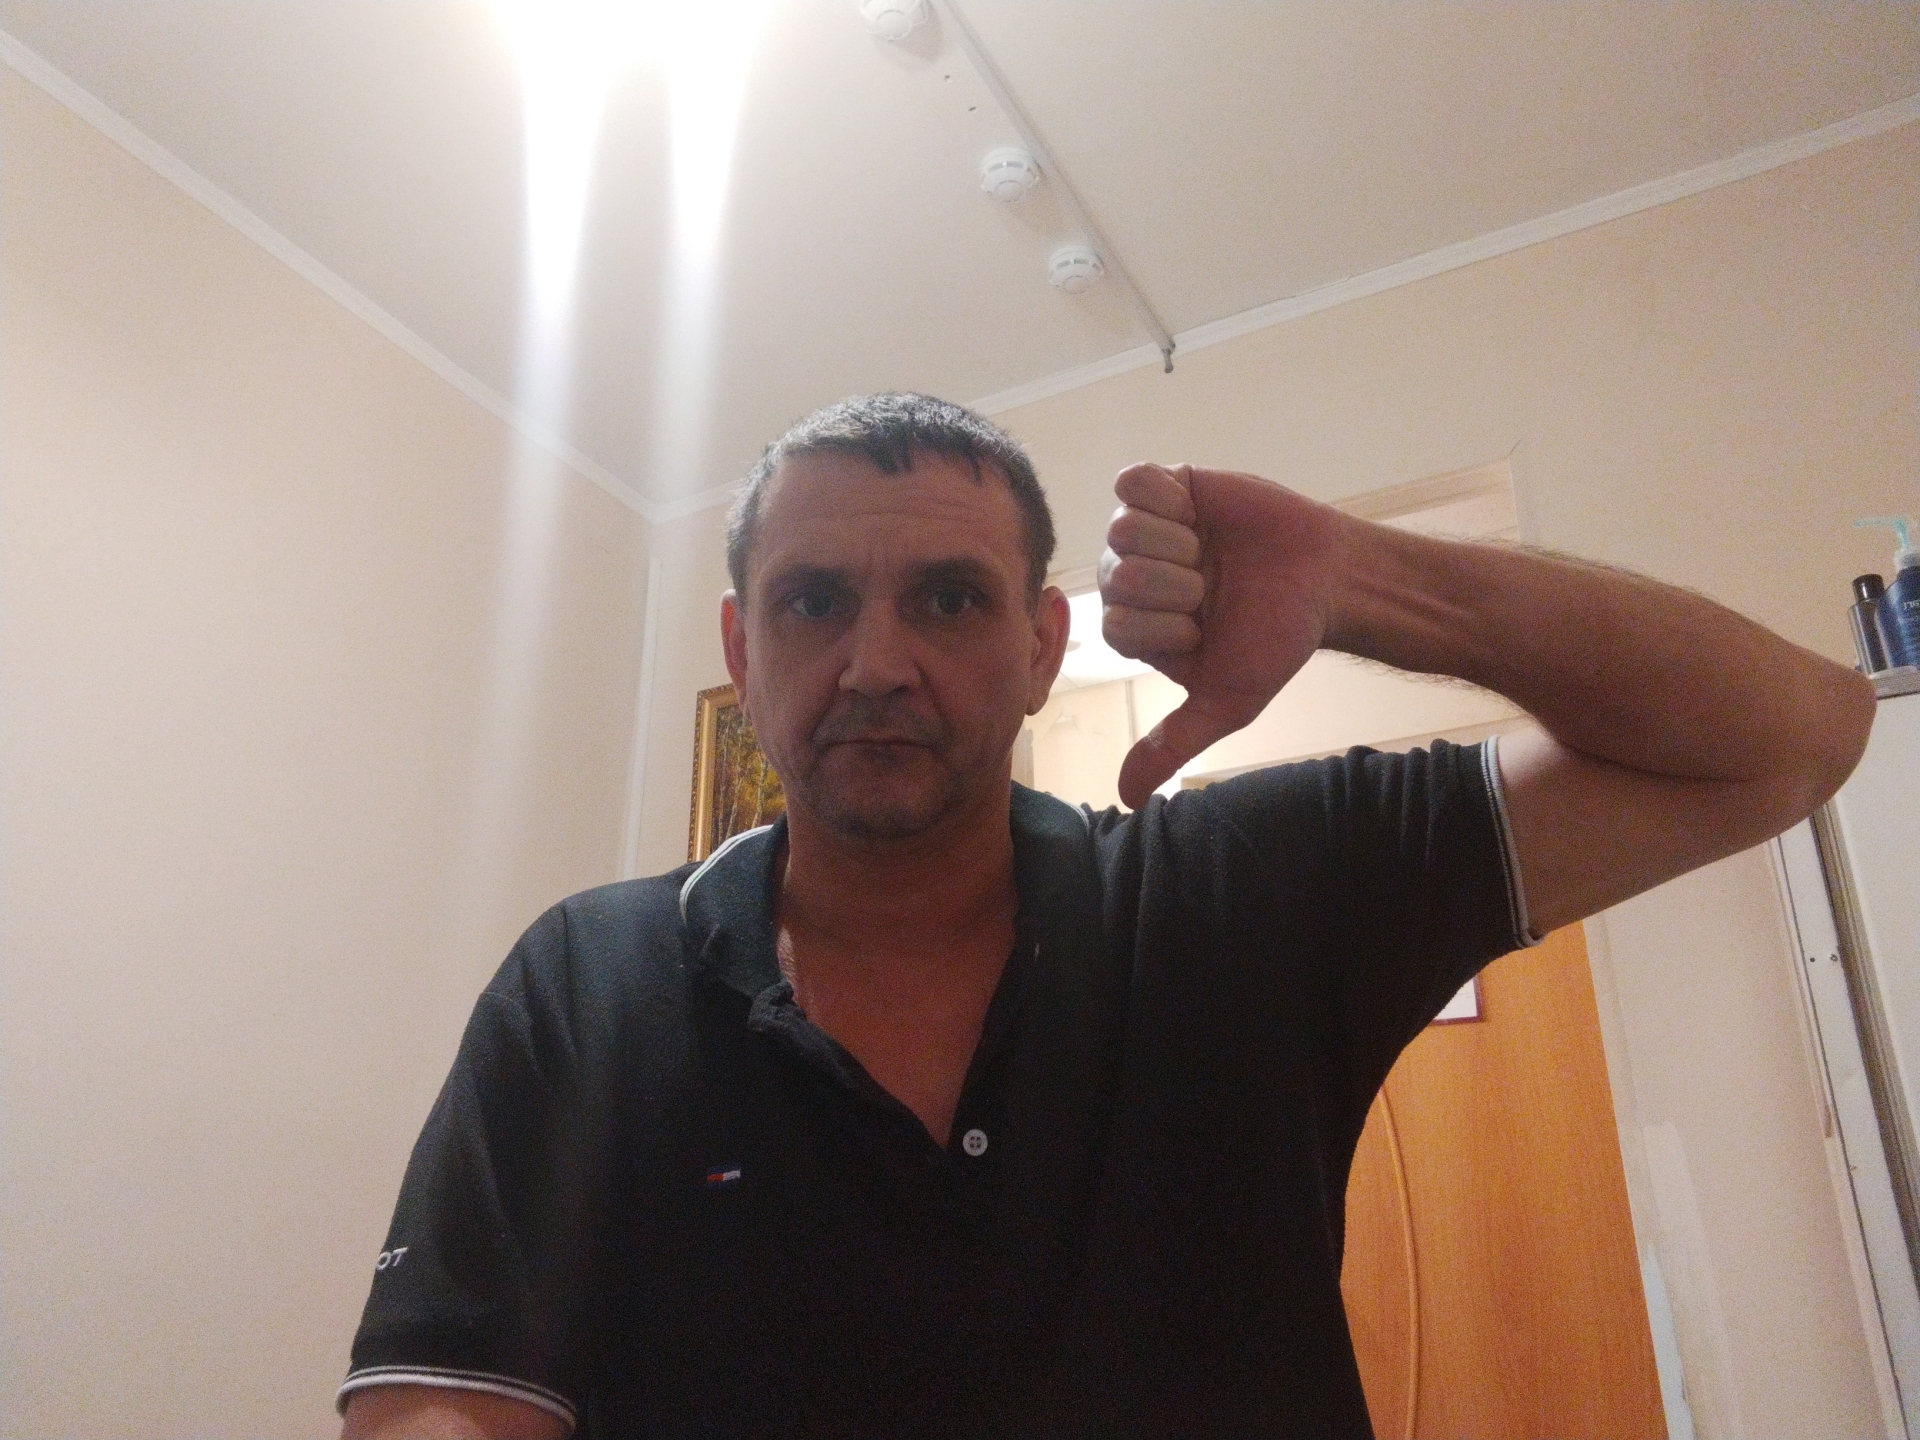
Label: noise